Question: I have a array which is dynamically growing (number getting added every 1 sec). I have to split this list and display it in columns, . The user can specify the max number of columns(Stop adding columns once there are this many) and the minimum column height(No added column may contain fewer than this many items). Also, the number of items in any added column must be either the same as, or 1 fewer than for the previous column. The output for max column =3 and min column height =3

What I was able to do so far is:
1. use set interval to add number every 1 sec
2. put the incoming numbers in an array like [1] , [1,2] ... [1,2,3,4] after 4 sec. This array is called range
3. split the main array (range) into sub array (new_range) for eg if the main array (range) = [1, 2, 3, 4, 5, 6, 7, 8, 9, 10] new_range (after 1st loop) = [1, 2, 3, 4] new_range (after 2nd loop) = [5, 6, 7] new_range (after 3rd loop) = [8, 9, 10]
4. so now I need to display each new range vertically using ul and li so i tried doing something like $('ul').append('<li>' + new_range[j] + '</li>'); were j is the new_range array index
<URL>
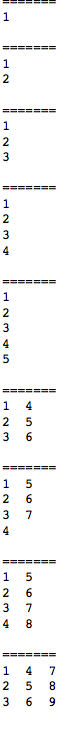
Answer: I found your fiddle too confusing, so I've started from scratch.
The following function takes an array of values, 'data', the maximum number of columns, 'cols', and the maximum size of each column, 'size'. If 'data' has more than 'cols * size' values the leftovers are not shown. It creates columns as individual ul elements, each of which are appended to a container that is presumed to exist with the id "container" (the first thing the function does is empty that container).
'''
function createList(data, cols, size){
var $ul,
$container = $("#container").empty();
$.each(data, function(i,v){
if (i >= cols * size)
return false;
if (i%size === 0)
$ul = $("<ul/>").appendTo($container);
$ul.append($("<li/>").html(v));
});
}
'''
The ul elements can be shown side by side (i.e., as columns) with this CSS:
'''
ul { float : left; }
'''
Working demo that adds values to the array using 'setInterval()': <URL>
I don't show any of the 'setInterval()' or array-populating code here in my answer because that is all irrelevant: the above function always redraws all of the columns based on the array passed in. (I do show the interval stuff in my demo fiddle.)